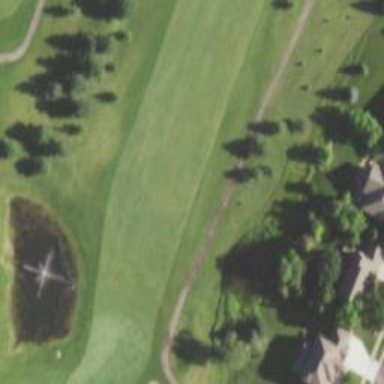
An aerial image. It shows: Golf hole.